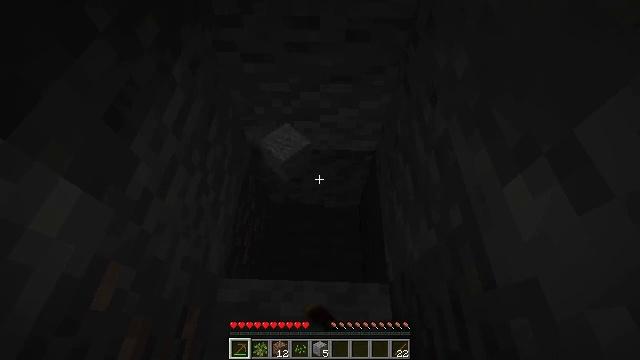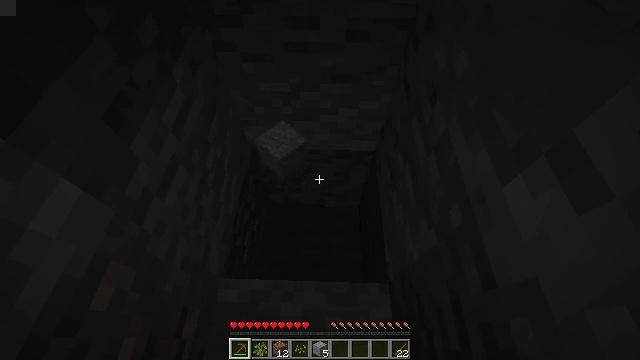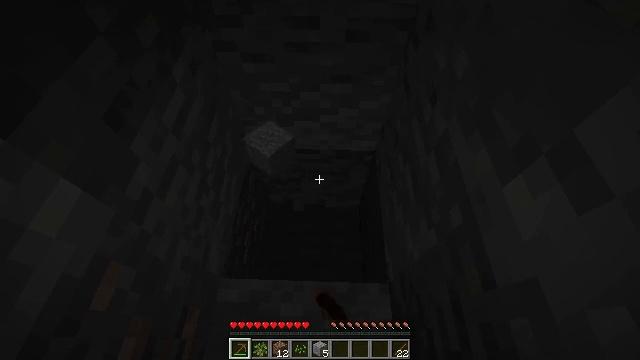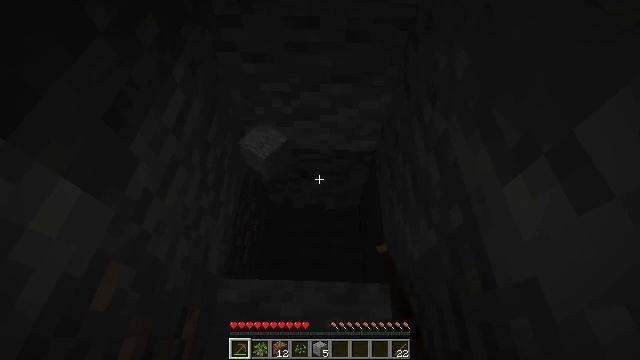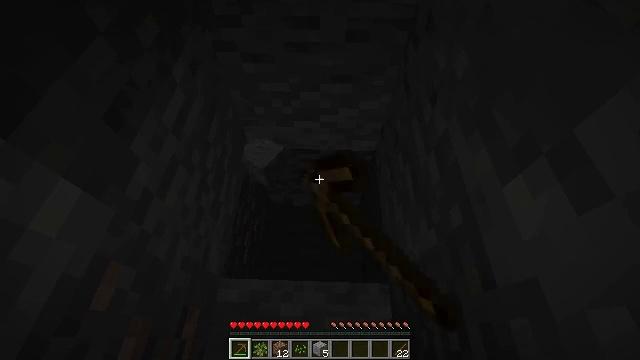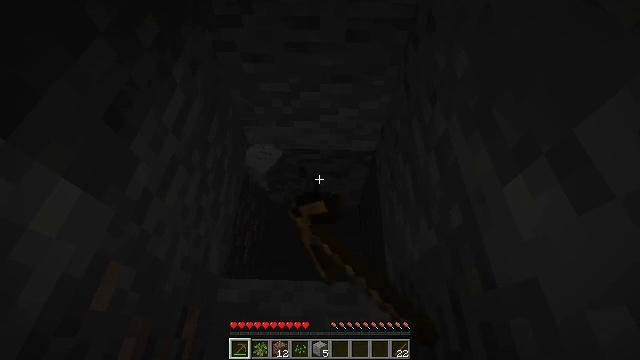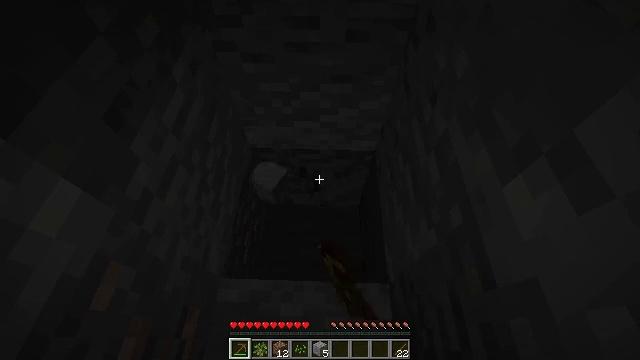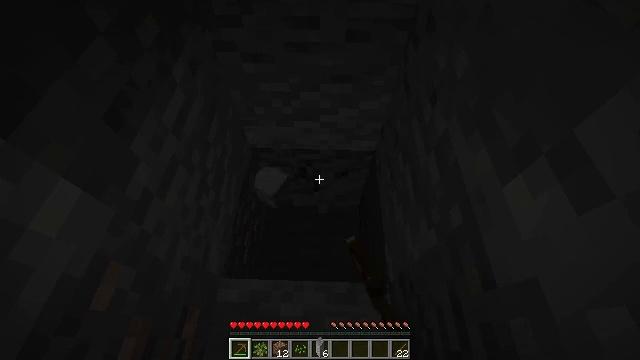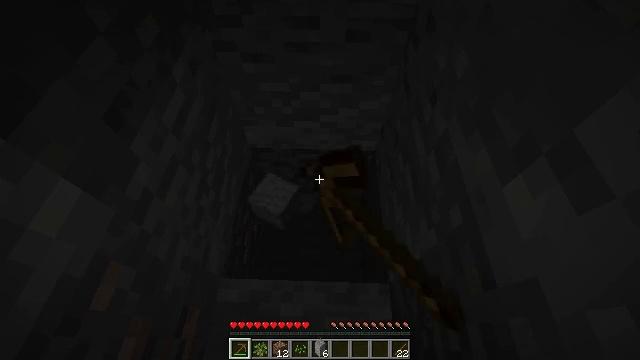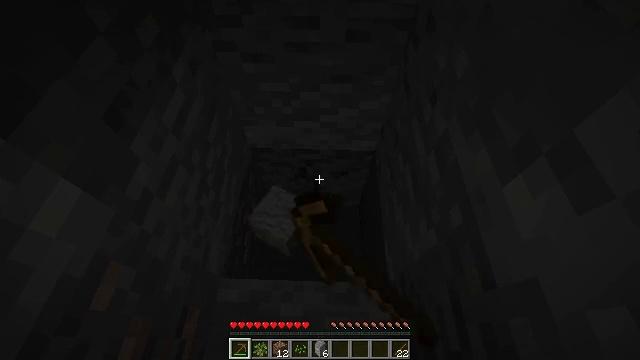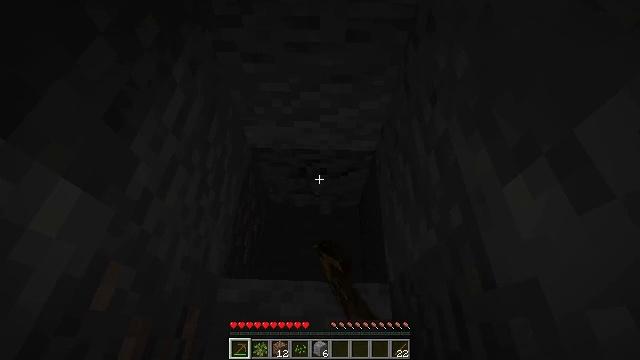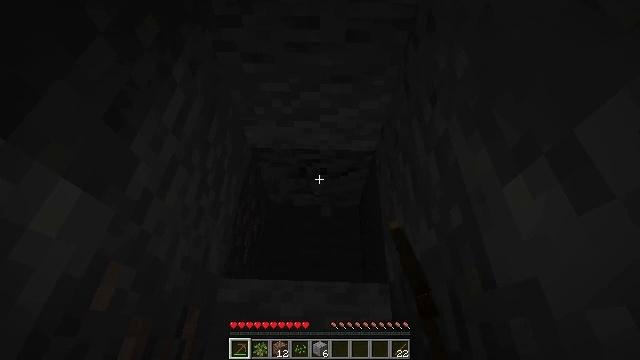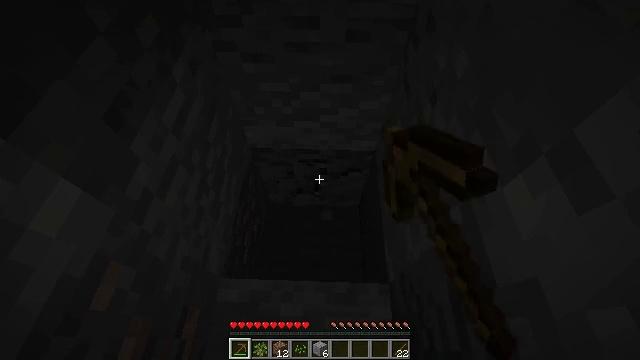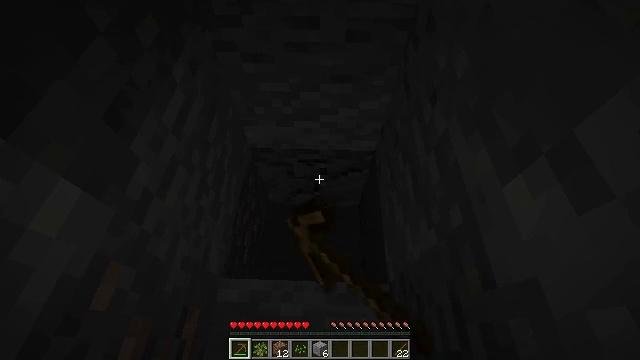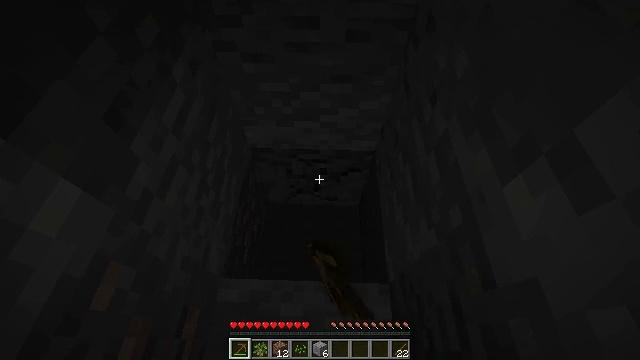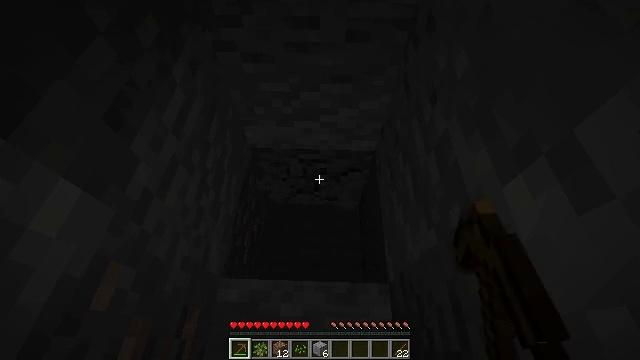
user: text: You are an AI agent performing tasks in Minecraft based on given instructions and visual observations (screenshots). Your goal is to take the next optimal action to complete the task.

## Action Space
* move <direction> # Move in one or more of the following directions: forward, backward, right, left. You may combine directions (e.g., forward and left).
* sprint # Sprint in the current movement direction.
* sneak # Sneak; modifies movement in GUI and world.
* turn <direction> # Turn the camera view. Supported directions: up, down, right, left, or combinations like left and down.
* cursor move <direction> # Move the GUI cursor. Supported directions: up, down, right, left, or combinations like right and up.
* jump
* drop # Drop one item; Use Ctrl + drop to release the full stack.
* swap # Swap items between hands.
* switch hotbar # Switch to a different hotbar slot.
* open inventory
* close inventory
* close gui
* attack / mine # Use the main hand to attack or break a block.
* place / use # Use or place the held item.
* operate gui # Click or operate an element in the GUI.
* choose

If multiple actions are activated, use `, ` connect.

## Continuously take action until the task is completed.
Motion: motion action
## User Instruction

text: Gather andesite blocks.
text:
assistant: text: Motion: attack / mine
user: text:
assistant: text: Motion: attack / mine
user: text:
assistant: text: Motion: attack / mine
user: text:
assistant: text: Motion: attack / mine
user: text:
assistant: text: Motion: attack / mine
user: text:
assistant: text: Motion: attack / mine
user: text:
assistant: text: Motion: attack / mine
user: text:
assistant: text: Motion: attack / mine
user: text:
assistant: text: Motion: attack / mine
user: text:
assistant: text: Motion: attack / mine
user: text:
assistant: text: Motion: attack / mine
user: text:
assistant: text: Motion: attack / mine
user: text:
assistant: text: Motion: attack / mine
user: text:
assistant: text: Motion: attack / mine
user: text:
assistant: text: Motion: attack / mine
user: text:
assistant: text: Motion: attack / mine
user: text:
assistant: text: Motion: turn up, attack / mine
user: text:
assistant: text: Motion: turn up, attack / mine
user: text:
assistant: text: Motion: turn up, attack / mine
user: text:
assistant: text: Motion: attack / mine
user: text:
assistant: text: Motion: attack / mine
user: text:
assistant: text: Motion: attack / mine
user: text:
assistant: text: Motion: attack / mine
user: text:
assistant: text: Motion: attack / mine
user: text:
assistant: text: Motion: attack / mine
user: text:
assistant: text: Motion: attack / mine
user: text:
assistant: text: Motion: attack / mine
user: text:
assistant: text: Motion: attack / mine
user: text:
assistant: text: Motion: attack / mine
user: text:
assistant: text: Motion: attack / mine